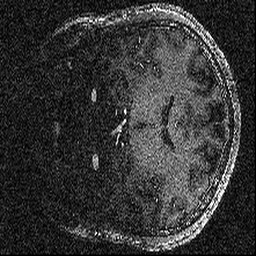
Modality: T1w
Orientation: coronal
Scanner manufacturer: siemens
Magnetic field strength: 6.98 T
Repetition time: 3.58 s
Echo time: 0.00241 s